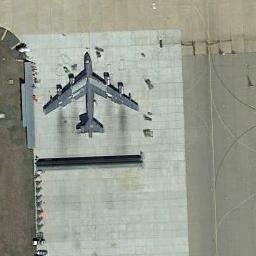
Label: airplane